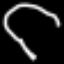
Label: octagon